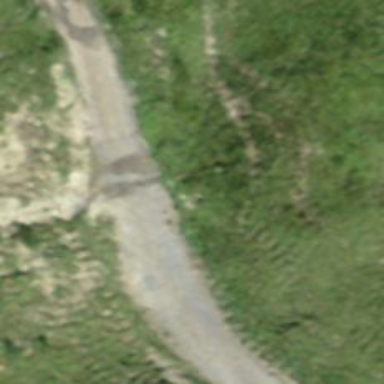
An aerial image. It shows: Gravel track with grade 2 quality.